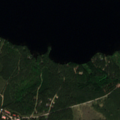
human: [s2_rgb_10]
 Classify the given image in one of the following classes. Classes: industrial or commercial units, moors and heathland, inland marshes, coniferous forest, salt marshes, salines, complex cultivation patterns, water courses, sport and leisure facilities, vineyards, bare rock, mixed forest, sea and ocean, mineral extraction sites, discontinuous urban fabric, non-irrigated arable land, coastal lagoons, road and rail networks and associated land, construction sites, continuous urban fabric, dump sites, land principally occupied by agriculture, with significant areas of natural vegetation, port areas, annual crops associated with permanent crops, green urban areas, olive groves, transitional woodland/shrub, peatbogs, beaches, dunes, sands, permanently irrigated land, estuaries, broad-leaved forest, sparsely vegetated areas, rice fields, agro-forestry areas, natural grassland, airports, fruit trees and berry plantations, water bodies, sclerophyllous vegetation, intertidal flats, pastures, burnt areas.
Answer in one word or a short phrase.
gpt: land principally occupied by agriculture, with significant areas of natural vegetation, coniferous forest, mixed forest, water bodies